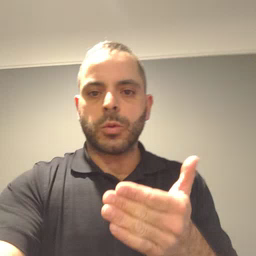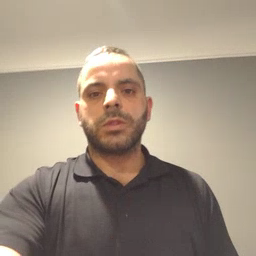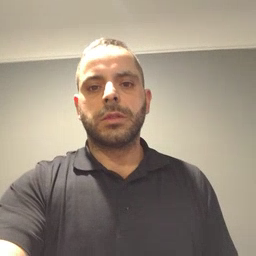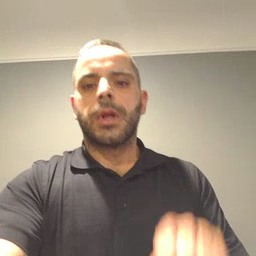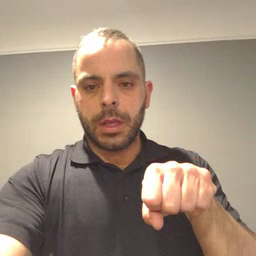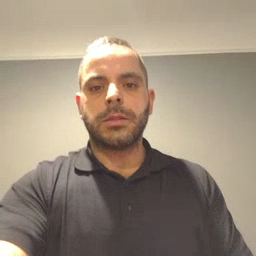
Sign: can